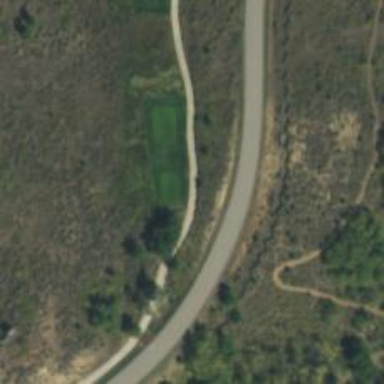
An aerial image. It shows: Well-maintained path intended for golf.